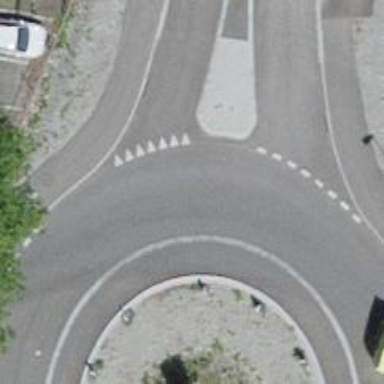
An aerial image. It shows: Secondary road made of asphalt leading to roundabout.